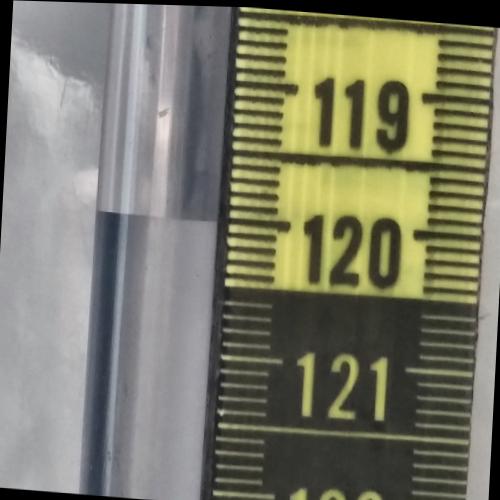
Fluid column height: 120.0 cm